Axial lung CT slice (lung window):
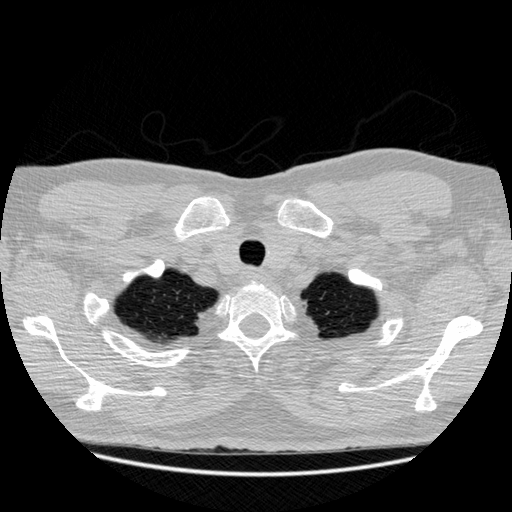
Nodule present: no